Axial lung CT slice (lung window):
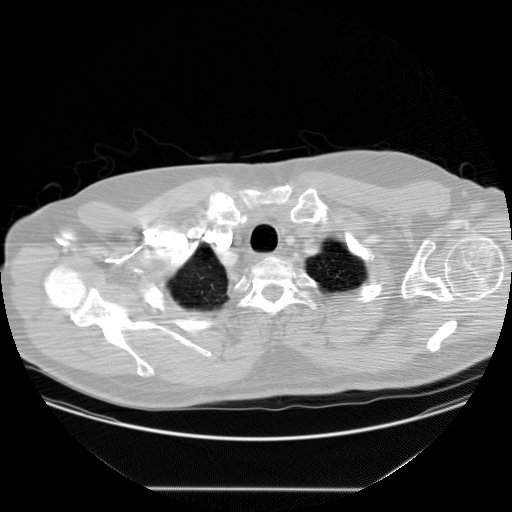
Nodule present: no